Interaction volume radius: 5 \u00c5
Interaction volume height: 15 \u00c5
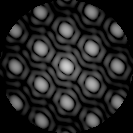
Disorder parameter: 0.02017